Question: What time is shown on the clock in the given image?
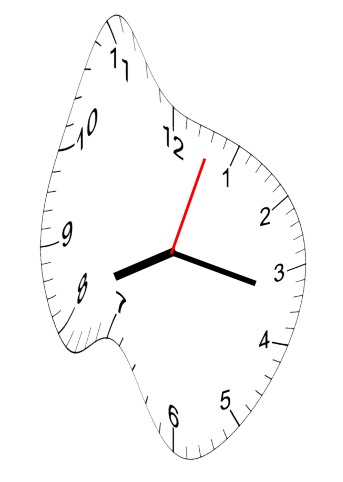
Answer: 08:17:03